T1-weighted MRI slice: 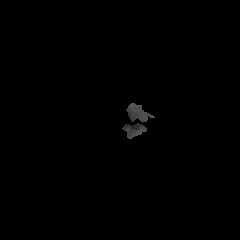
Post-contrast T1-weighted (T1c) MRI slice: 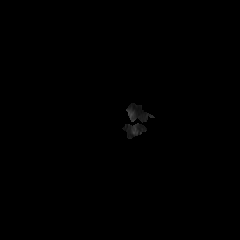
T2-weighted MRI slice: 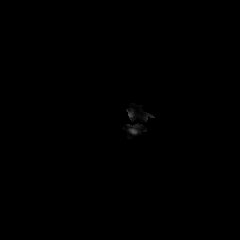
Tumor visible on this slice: no